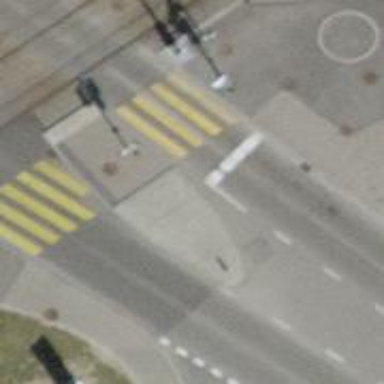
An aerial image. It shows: Road with traffic signals.